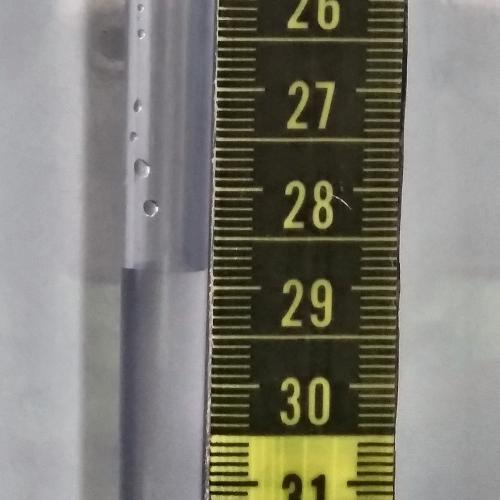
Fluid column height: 28.8 cm